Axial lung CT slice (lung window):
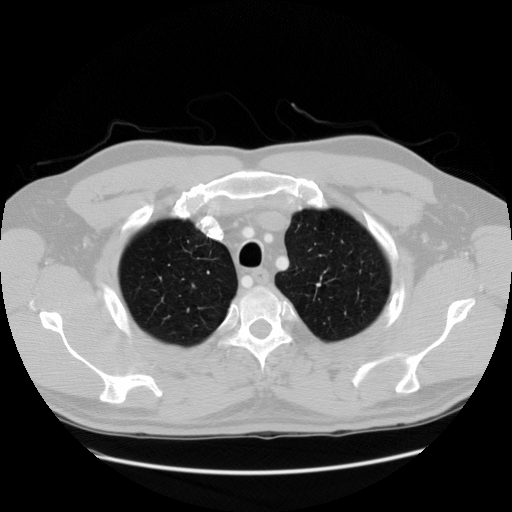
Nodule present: no